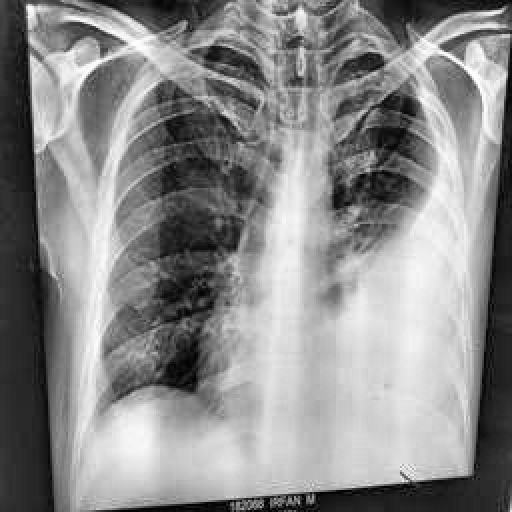
Finding: TUBERCULOSIS